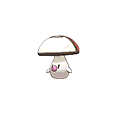
Pok\u00e9mon: foongus